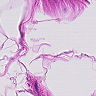
Metastatic tissue present: no